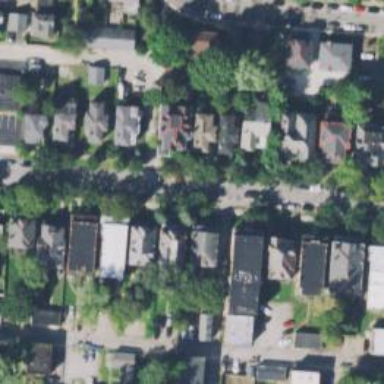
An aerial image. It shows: Alley classified as service road.